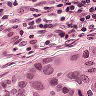
Metastatic tissue present: yes